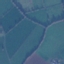
Land use / land cover class: Pasture